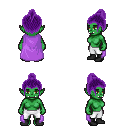
a pixel art fantasy rpg character, female body template, orc, green skin, lavender cape, white pants, purple short topknot hairstyle, black shoes, four views (front, back, left, right), 2x2 character sprite sheet, small pixel art, hard edges, no anti-aliasing